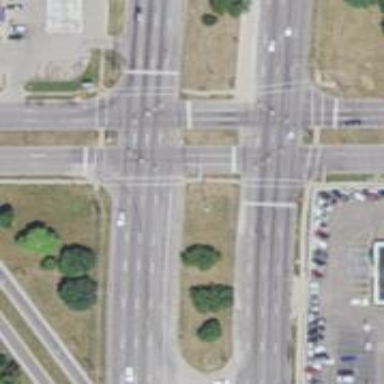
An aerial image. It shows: Footway that serves as traffic island.